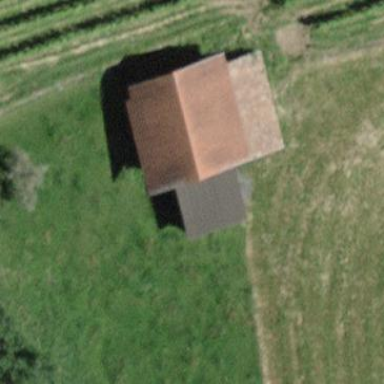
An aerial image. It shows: Barn.